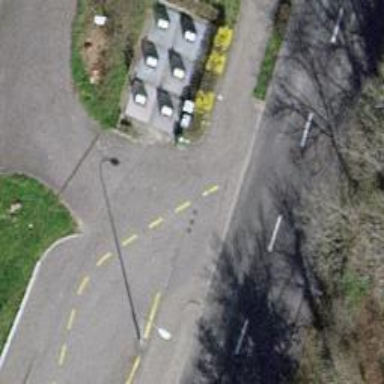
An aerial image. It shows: Asphalt sidewalk along the footway.